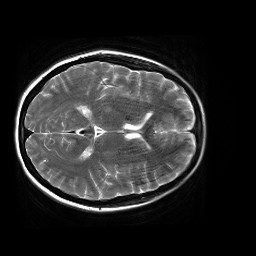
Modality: T2w
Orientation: axial
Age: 23
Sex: female
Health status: healthy
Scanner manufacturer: siemens
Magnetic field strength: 3 T
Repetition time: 4.01 s
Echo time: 0.116 s